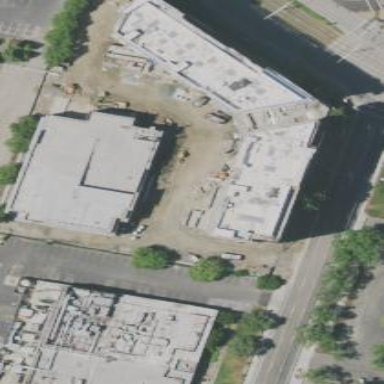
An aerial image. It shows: Parking building.